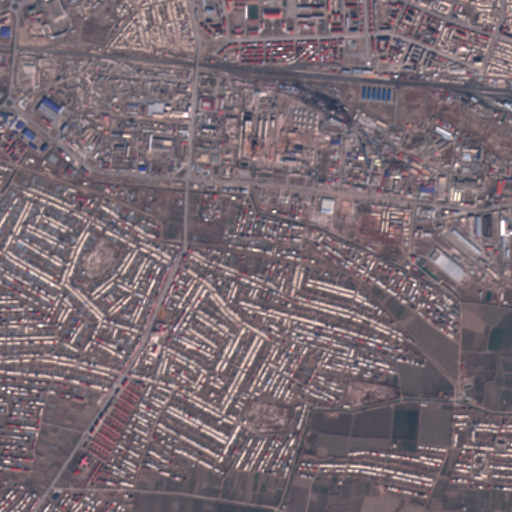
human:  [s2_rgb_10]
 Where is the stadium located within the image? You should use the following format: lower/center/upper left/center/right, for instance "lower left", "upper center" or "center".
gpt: The stadium is located in the upper right of the image.
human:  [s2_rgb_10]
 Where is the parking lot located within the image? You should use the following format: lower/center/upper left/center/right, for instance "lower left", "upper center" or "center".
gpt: There is no parking lot in the image.